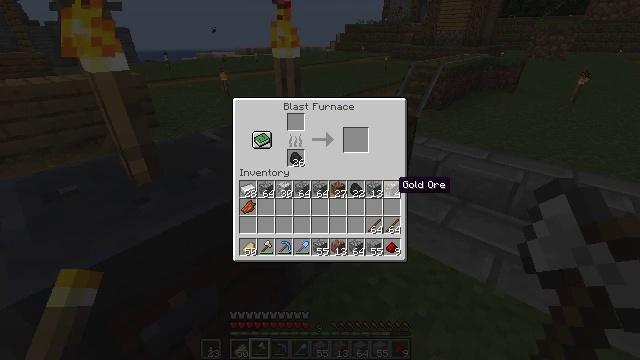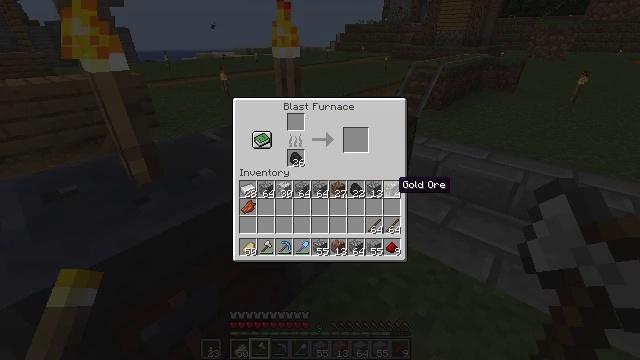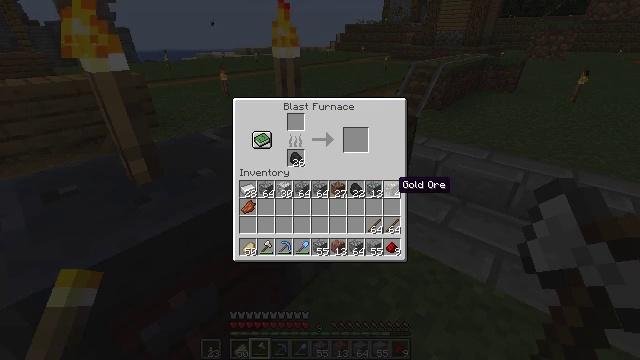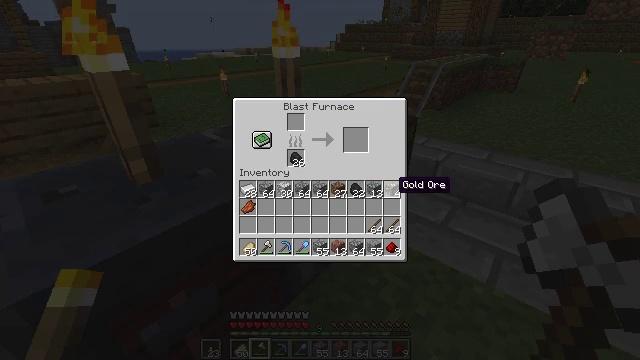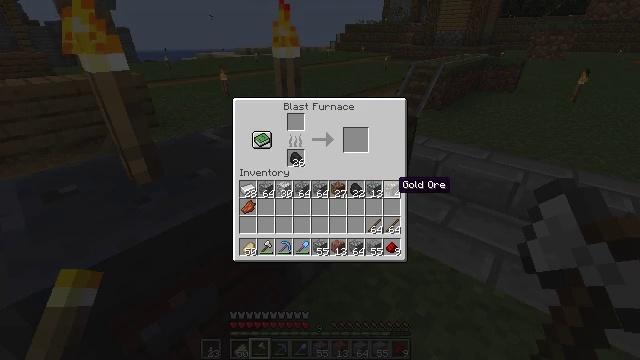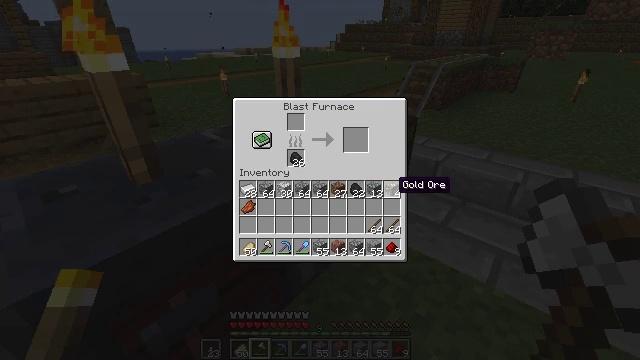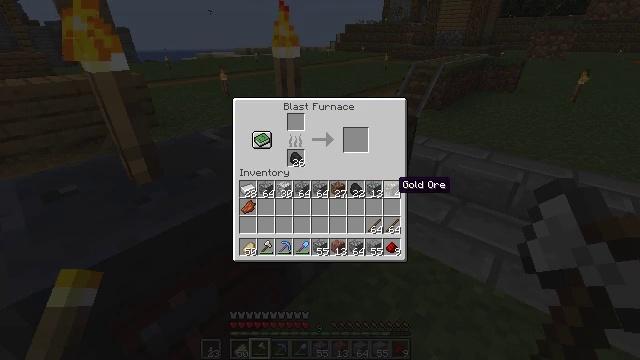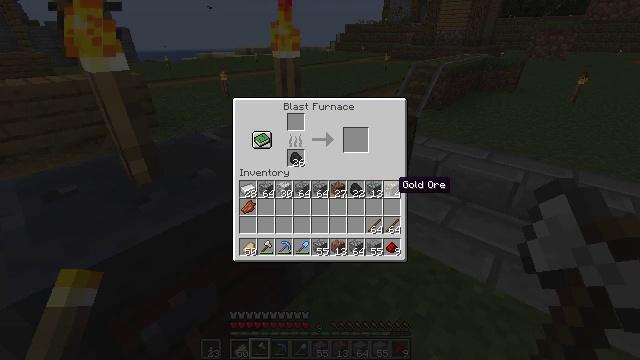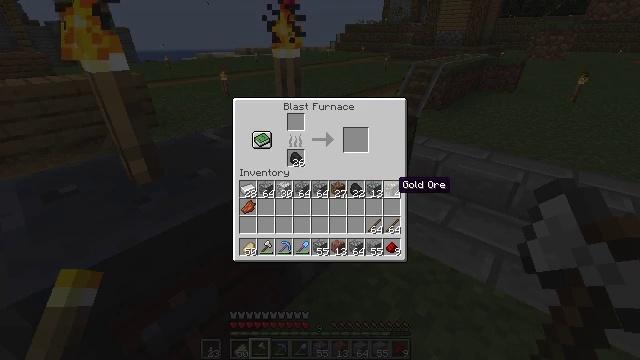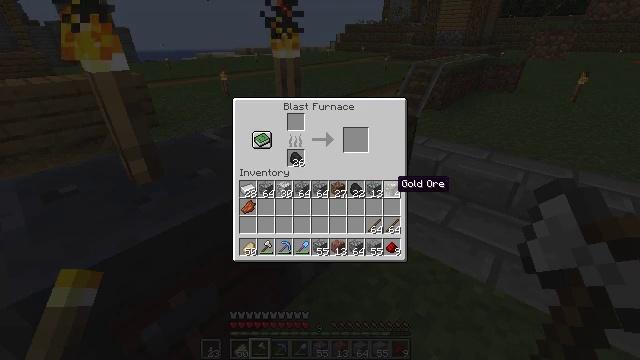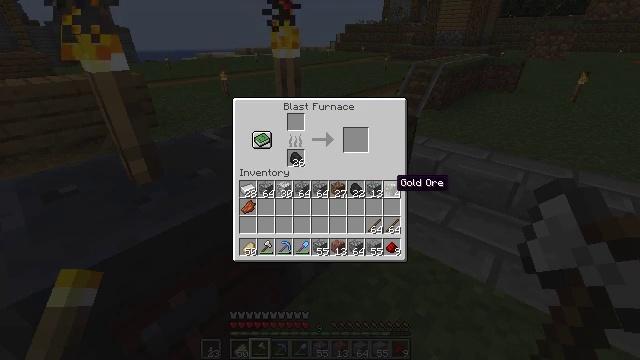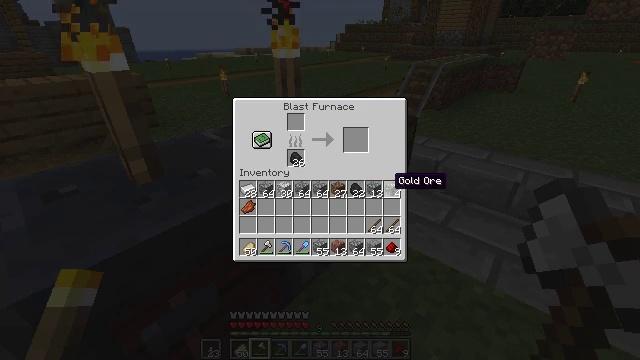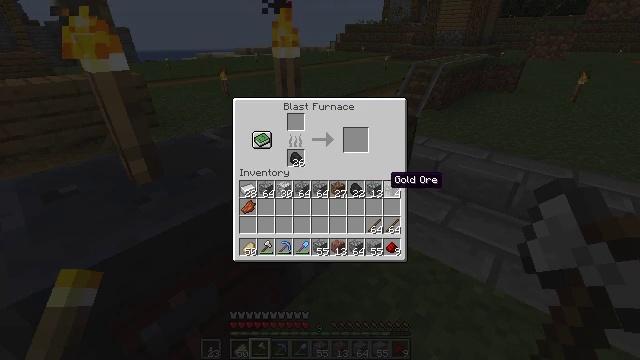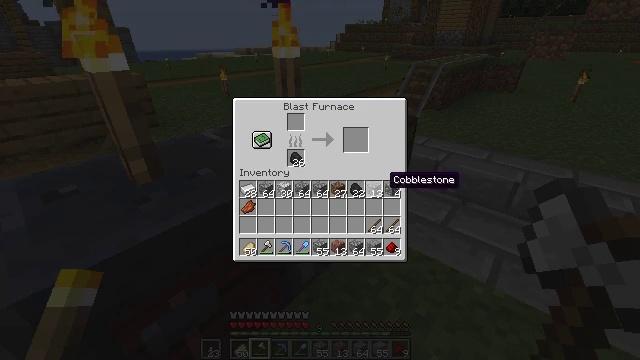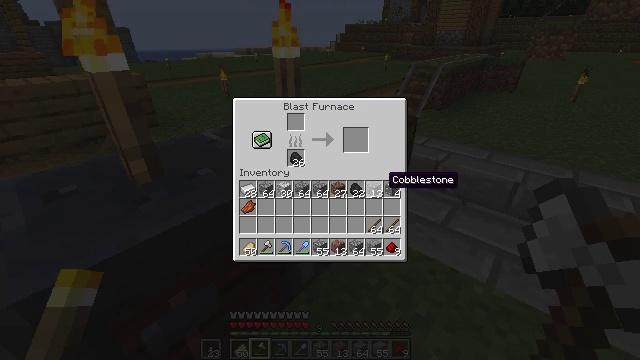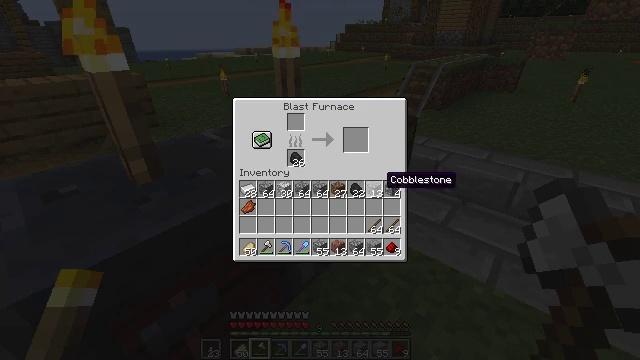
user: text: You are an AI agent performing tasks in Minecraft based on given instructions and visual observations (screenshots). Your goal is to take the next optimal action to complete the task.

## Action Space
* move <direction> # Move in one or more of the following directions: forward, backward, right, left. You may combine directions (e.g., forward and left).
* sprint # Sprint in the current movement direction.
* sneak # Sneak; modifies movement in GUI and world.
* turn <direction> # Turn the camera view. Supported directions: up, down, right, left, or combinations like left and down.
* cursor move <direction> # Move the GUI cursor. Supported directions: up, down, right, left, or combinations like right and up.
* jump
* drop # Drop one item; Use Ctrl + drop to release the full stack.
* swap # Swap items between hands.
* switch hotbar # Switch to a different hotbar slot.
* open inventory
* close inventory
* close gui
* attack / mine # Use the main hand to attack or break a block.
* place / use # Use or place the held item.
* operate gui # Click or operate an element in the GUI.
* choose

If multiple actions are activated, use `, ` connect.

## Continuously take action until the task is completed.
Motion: motion action
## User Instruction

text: Produce a rail with iron ingots and a stick on the crafting table.
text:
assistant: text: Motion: no_op
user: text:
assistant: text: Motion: sneak
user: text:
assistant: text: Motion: sneak
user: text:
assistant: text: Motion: sneak
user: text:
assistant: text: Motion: sneak
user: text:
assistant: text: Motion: sneak
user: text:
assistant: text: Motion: sneak
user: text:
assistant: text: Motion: sneak
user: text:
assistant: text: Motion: sneak
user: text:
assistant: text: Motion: sneak
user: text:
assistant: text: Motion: sneak
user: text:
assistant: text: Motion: sneak
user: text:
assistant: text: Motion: sneak
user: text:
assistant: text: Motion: sneak
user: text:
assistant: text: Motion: sneak
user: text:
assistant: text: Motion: sneak
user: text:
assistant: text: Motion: sneak
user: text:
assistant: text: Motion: sneak
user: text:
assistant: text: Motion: sneak
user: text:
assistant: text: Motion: sneak
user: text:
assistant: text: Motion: sneak
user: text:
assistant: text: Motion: sneak
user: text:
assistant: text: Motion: sneak
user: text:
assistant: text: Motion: sneak, operate gui
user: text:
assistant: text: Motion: sneak, operate gui
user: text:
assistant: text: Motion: sneak
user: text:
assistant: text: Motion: sneak
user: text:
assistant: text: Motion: sneak
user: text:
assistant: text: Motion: sneak
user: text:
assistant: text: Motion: sneak, cursor move right